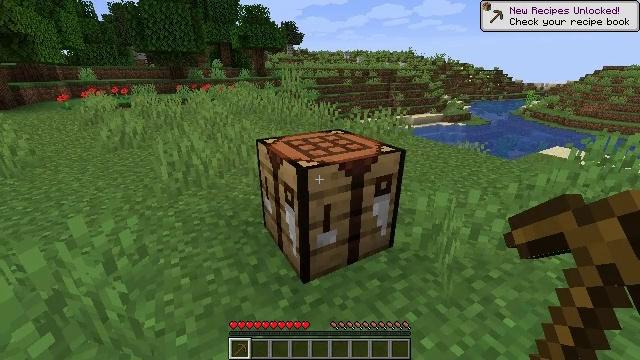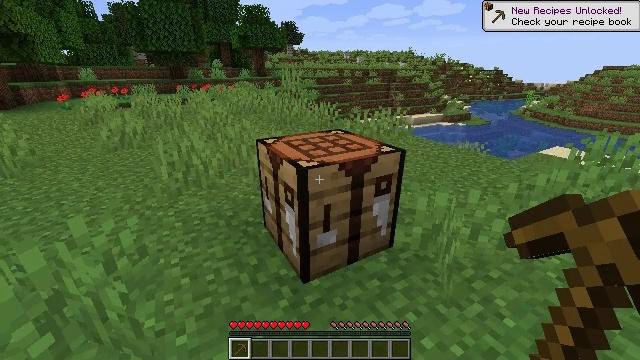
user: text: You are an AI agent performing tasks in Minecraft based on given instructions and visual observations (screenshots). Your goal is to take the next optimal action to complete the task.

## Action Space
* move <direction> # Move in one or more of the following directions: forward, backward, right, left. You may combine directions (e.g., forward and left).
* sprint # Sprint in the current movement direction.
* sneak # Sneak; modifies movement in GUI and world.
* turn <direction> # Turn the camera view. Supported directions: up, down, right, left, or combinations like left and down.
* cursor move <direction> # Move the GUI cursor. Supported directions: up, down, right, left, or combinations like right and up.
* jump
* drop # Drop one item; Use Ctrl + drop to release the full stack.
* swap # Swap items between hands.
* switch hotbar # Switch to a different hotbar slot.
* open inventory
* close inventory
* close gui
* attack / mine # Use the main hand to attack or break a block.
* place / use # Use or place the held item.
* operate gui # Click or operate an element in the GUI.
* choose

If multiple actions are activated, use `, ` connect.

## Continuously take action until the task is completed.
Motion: motion action
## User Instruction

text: Open the inventory and craft sticks.
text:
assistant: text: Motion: no_op
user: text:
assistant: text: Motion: no_op